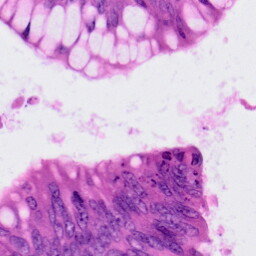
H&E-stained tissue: Colon